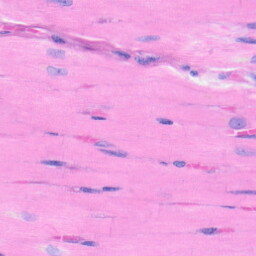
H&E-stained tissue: Heart